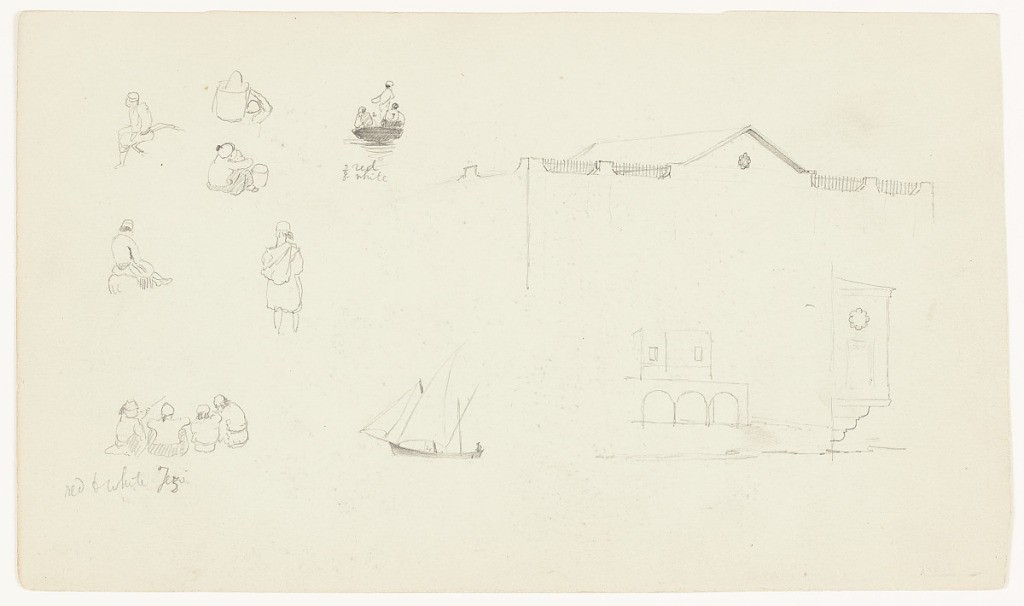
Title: Figure and Architectural Sketches with a Boat
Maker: Frederic Edwin Church, American, 1826–1900
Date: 1868
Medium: Graphite on gray-green wove paper; verso: graphite
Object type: Drawing
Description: Mixed studies showing figures, architectural details, and a boat. Throughout left half, four individual figure studies are visible, as well as three men in a boat and a group of four figures with their backs turned. At right, a sketch of a building's roof brackets two details of a bay window, viewed in profile, and a building with an arched collonade around its first floor.

Verso: Sketch of the head and face of an Arab woman, viewed in profile. She wears a broad-brimmed straw hat and spectacles with a chain. Her ponytail falls down her neck and back.